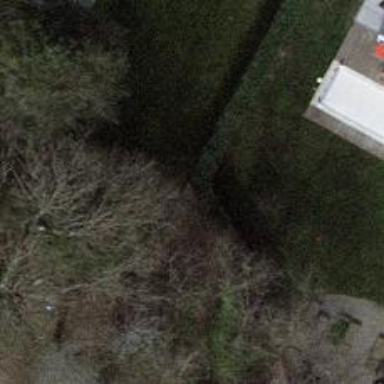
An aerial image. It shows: Hedge acting as barrier.